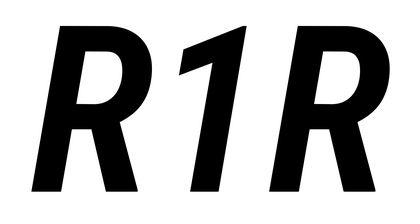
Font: Roboto-Italic_Condensed_SemiBold_Italic